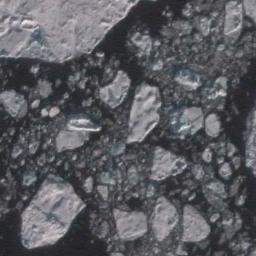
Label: sea_ice